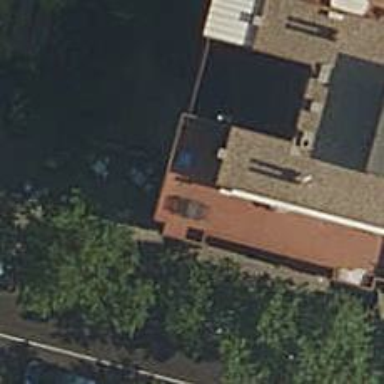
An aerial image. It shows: Restaurant.